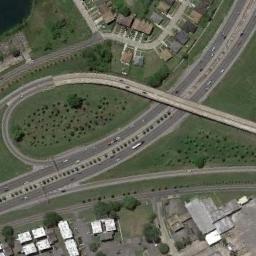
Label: overpass